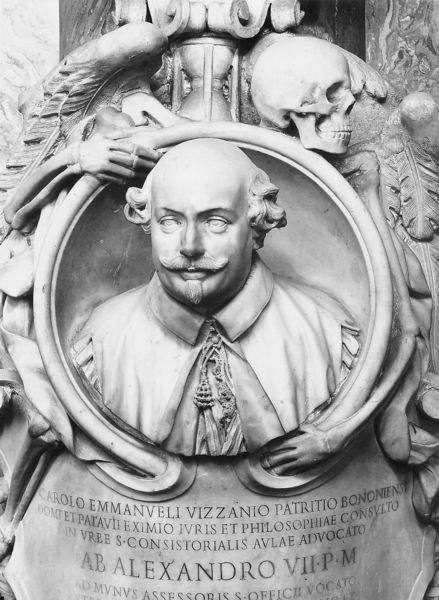
Titel: Büste des Carlo Emanuele Vizzani
Künstler: Domenico Guidi
Standort: Rom, S. Maria sopra Minerva (EU - I - Latium)
Schlagwörter: flügel, hand, kopf, mann, marmor, schwarz, weiss, bart, schnurrbart, kragen, schädel, stein, tod, tot, portrait, porträt, schauen, haare, mantel, locken, relief, schrift, bischof, schnurbart, büste, schnauzer, foto, knochen, medaillon, denkmal, halbglatze, skelett, totenkopf, grabmal, morbid, bildhauer, anwalt, gebeine, alexander, sanduhr, knochenmann, alexandro, steinmatz, totendenkmal